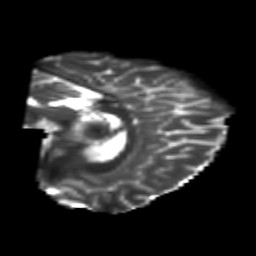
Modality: T2w
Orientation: sagittal
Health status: healthy
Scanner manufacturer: philips
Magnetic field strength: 3 T
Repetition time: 6.964 s
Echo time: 0.092 s